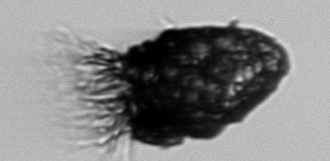
Label: Stenosemella_pacifica